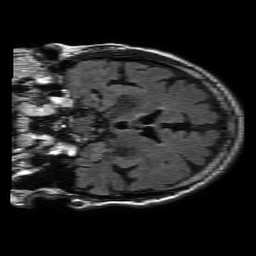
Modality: FLAIR
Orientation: coronal
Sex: male
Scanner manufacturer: philips
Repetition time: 11 s
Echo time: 0.125 s